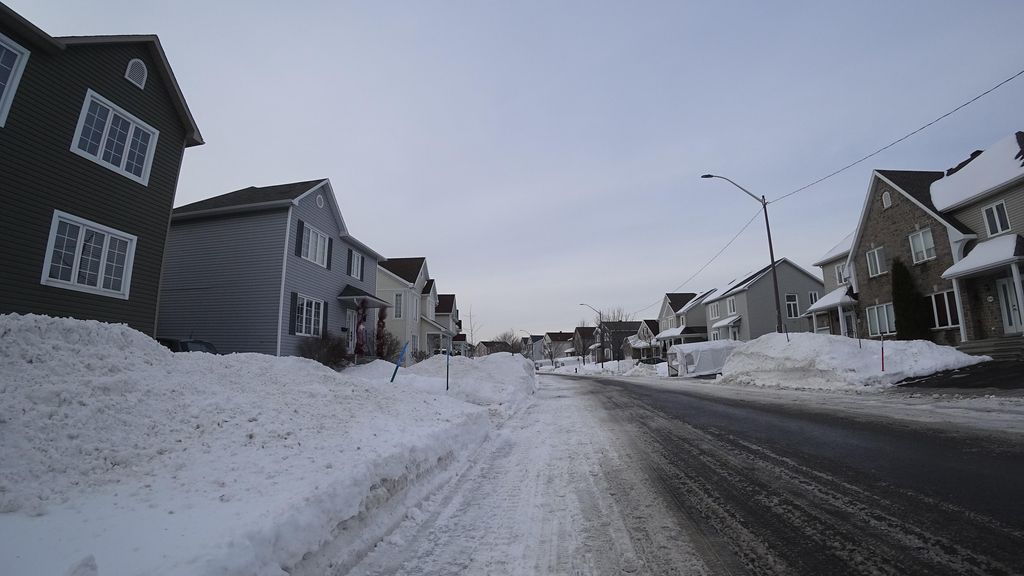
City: quebec_city